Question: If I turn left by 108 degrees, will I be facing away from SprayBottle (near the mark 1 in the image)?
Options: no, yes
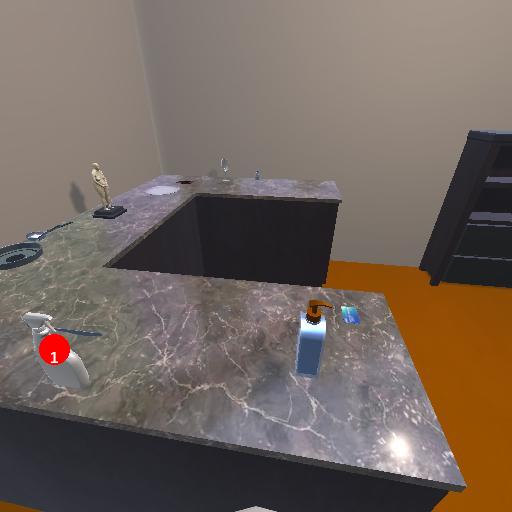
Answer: no